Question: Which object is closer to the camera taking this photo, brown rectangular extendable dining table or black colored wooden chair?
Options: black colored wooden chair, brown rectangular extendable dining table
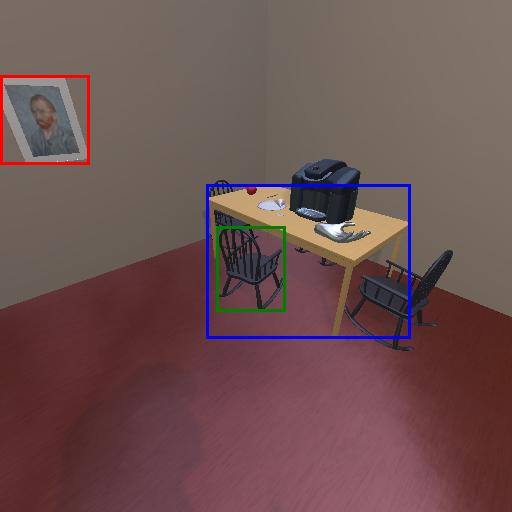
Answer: black colored wooden chair